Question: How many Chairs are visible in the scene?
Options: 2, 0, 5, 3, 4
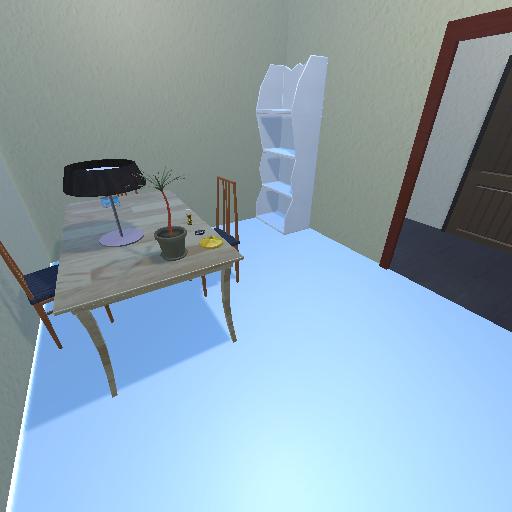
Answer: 2